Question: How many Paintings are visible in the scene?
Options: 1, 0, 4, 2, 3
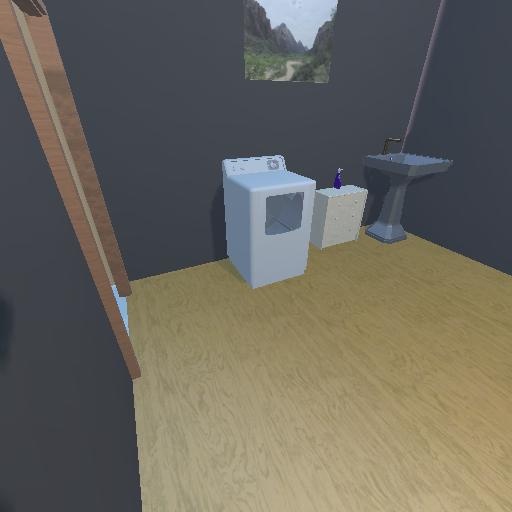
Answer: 1